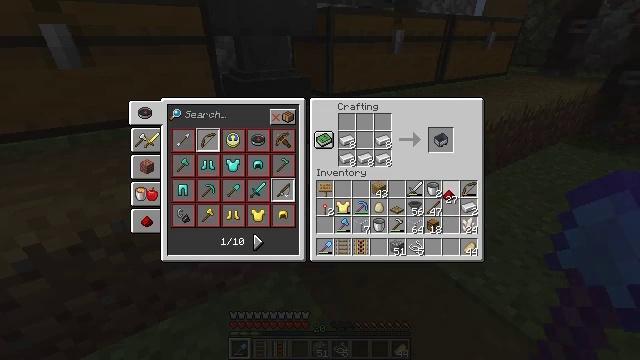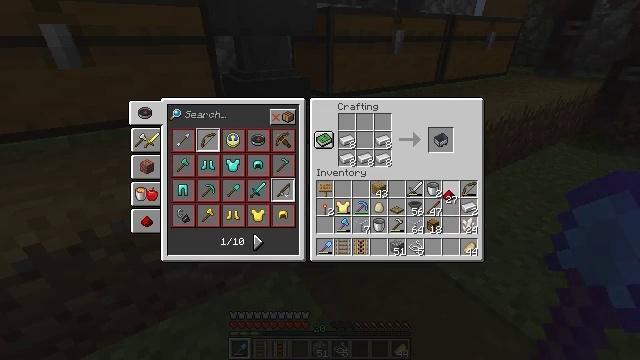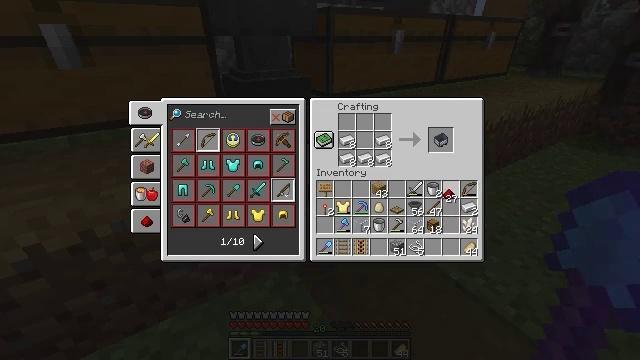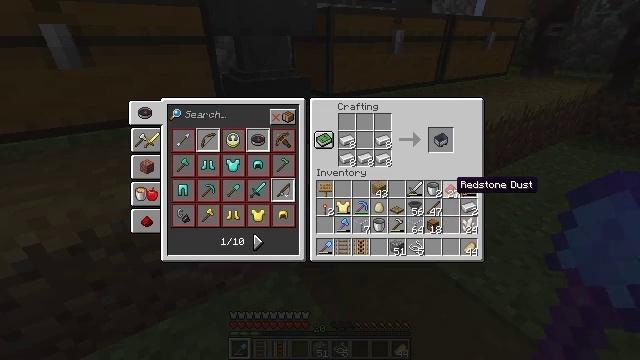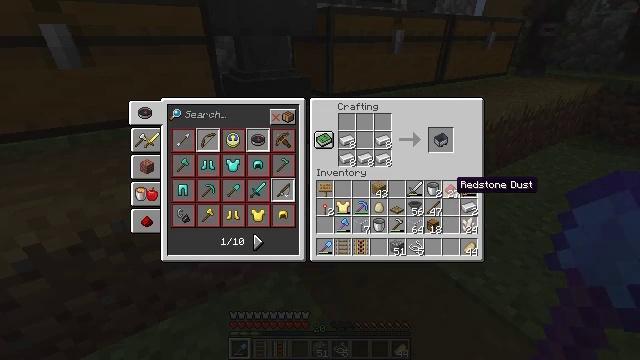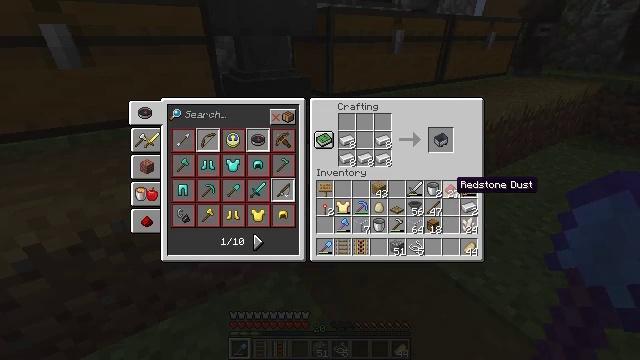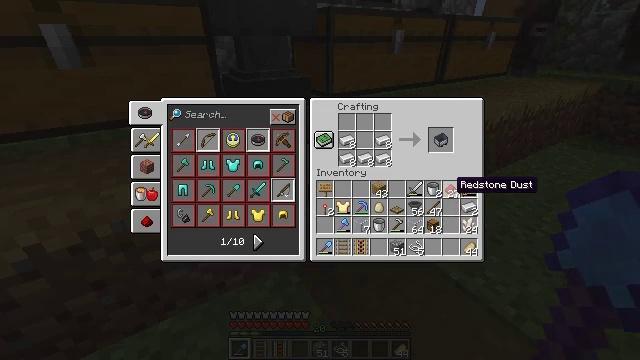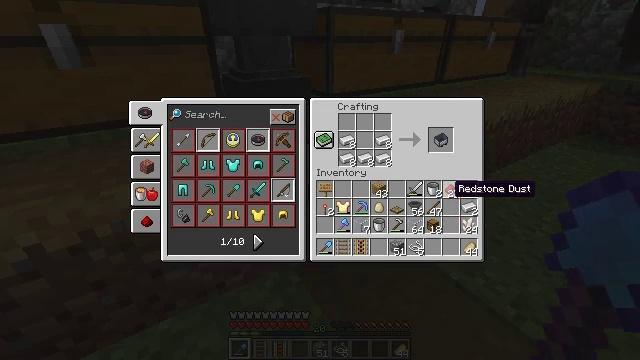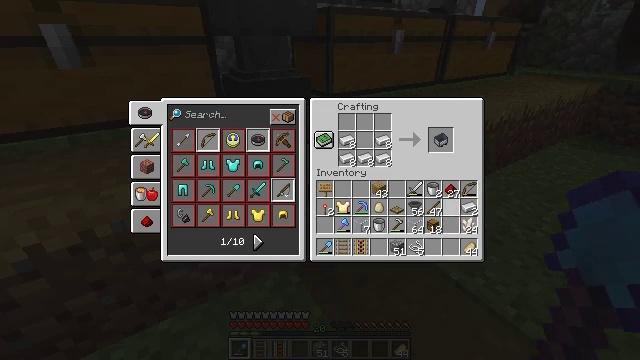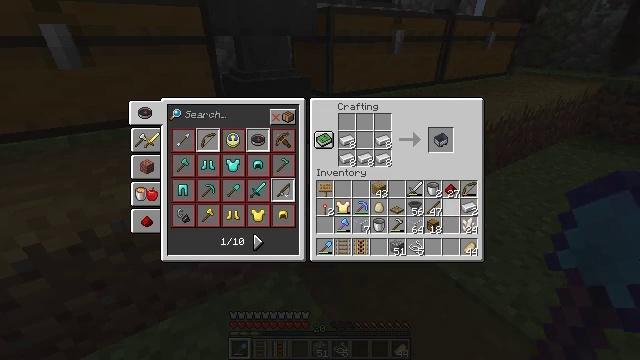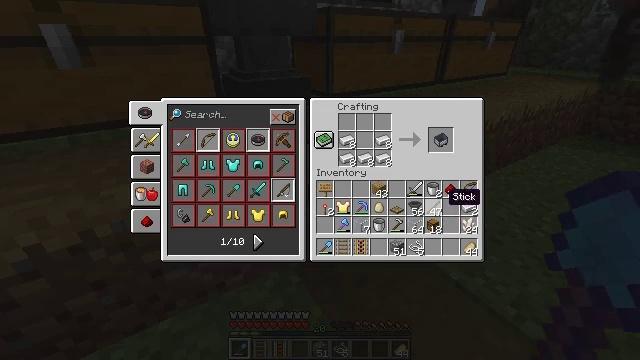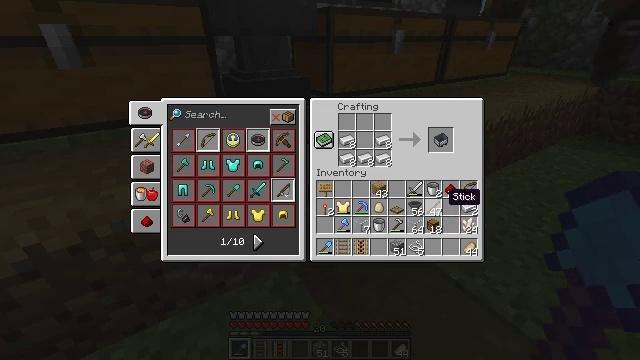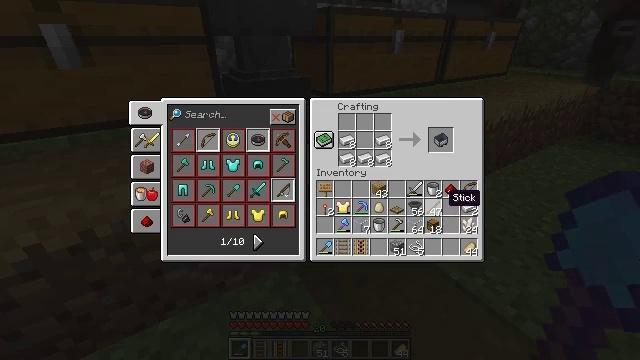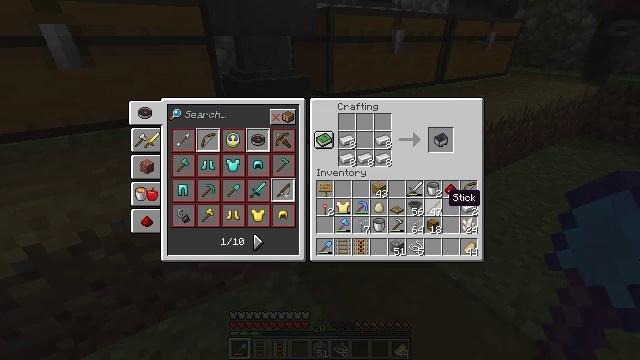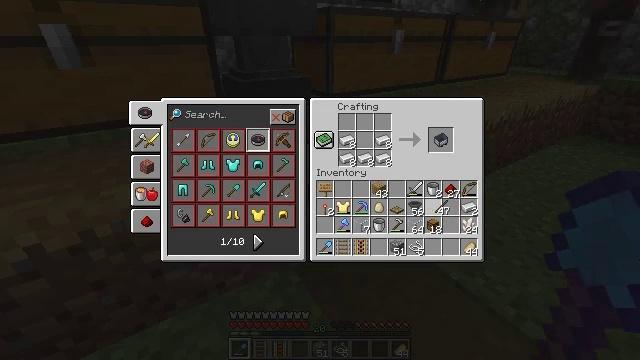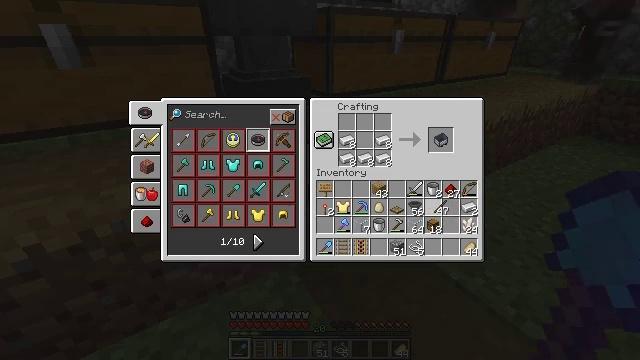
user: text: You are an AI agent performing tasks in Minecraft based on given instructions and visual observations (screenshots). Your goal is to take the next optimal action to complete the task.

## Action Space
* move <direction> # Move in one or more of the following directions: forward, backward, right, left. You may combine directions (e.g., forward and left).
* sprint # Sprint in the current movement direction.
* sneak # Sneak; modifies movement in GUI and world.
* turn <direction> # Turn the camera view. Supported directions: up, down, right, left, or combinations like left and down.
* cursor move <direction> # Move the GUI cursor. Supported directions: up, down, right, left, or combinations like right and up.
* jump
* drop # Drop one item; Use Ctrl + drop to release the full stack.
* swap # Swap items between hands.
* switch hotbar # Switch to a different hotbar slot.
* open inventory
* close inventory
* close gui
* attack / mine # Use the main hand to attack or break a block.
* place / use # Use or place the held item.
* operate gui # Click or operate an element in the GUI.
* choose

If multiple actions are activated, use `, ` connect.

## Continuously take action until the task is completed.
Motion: motion action
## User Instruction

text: Open the crafting table and craft a minecart with iron ingots.
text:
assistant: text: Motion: operate gui
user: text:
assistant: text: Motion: operate gui
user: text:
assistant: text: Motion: no_op
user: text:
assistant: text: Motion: no_op
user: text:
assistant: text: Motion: no_op
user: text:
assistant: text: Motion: no_op
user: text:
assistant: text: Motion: no_op
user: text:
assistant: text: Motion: no_op
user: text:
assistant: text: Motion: no_op
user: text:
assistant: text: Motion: no_op
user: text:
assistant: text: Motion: no_op
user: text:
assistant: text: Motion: no_op
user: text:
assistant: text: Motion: no_op
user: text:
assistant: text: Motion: operate gui
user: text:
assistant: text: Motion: operate gui
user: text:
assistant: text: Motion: operate gui
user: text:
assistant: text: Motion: no_op
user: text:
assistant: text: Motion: no_op
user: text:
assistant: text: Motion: no_op
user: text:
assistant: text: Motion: no_op
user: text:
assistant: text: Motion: no_op
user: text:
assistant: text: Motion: operate gui
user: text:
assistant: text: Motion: operate gui
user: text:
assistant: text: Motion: no_op
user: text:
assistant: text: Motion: no_op
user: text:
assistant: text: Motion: no_op
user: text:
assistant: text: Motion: no_op
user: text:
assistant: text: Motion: no_op
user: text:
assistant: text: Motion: no_op
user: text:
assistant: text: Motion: no_op